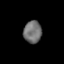
Tissue: lung
Cell type: Endothelial cells
Senescence score: 0.5569
Nuclear area (px): 393
Mean DAPI intensity: 111.936